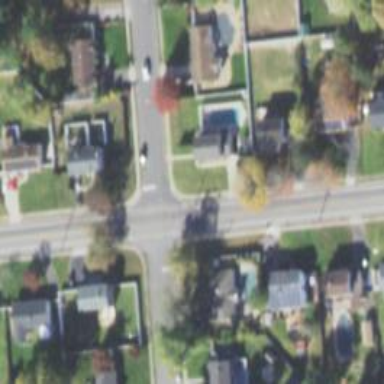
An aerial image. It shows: Stop road.